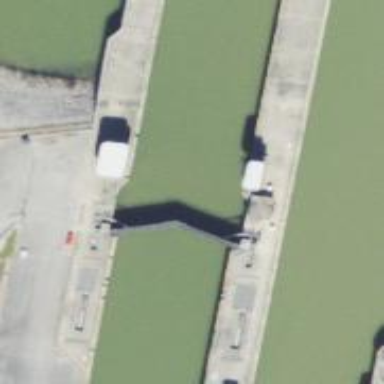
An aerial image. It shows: Lock gate along waterway.